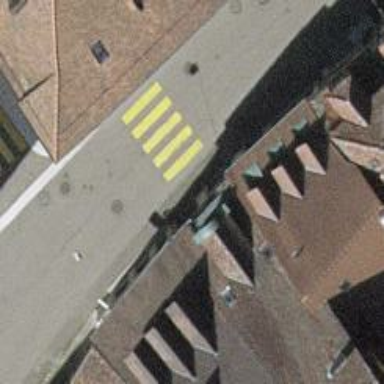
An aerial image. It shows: Uncontrolled zebra crossing on the road.